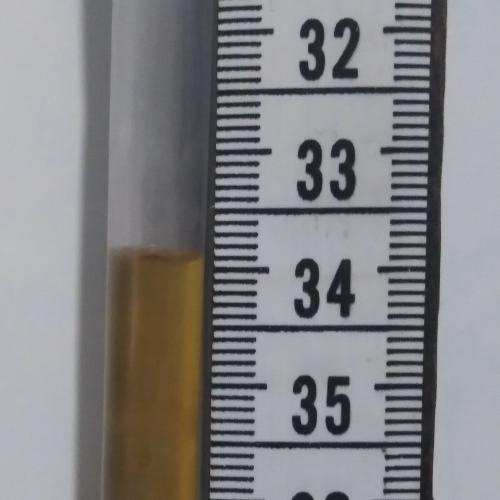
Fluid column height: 33.9 cm